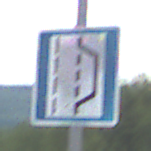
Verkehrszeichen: NothalteUndPannenbucht
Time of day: Midday
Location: Outdoor (RoadRail)
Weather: PartlyCloudy
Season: NotSpecified
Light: Natural